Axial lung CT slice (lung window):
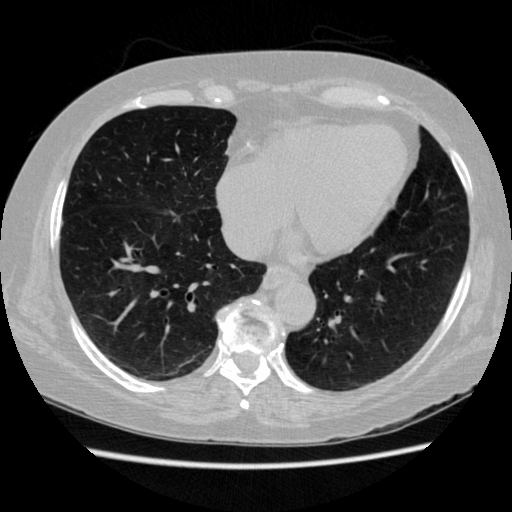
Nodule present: no